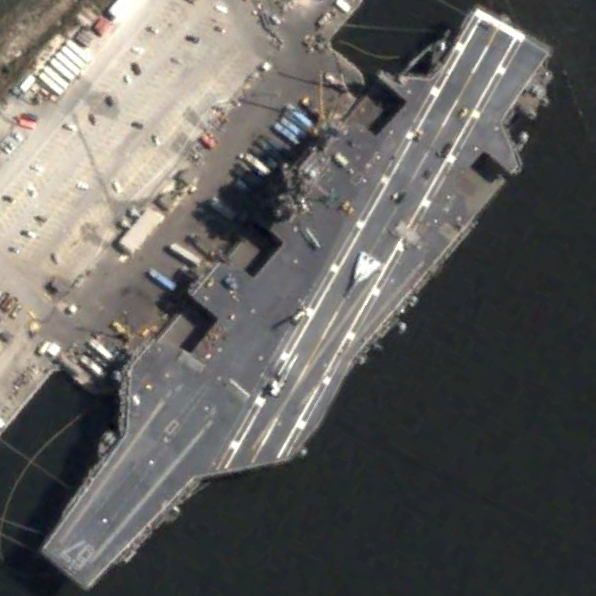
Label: aircraft_carrier